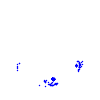
Particle: kaon